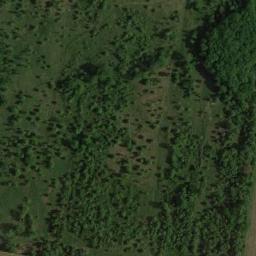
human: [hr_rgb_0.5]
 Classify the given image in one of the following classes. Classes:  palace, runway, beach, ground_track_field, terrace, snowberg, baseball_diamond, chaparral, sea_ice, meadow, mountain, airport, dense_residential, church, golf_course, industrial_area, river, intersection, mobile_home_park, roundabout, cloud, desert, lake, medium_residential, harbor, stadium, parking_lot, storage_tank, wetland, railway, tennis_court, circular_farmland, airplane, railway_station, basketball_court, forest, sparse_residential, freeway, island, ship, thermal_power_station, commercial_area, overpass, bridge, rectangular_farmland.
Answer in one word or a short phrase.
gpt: meadow